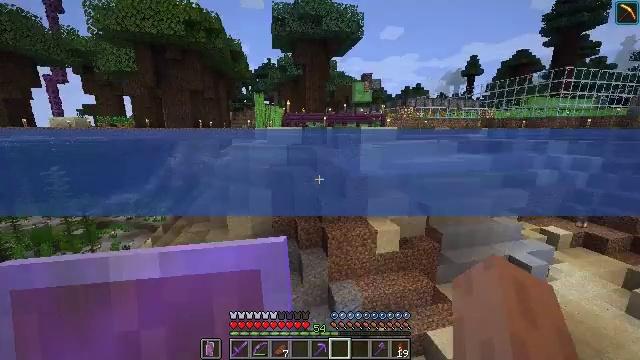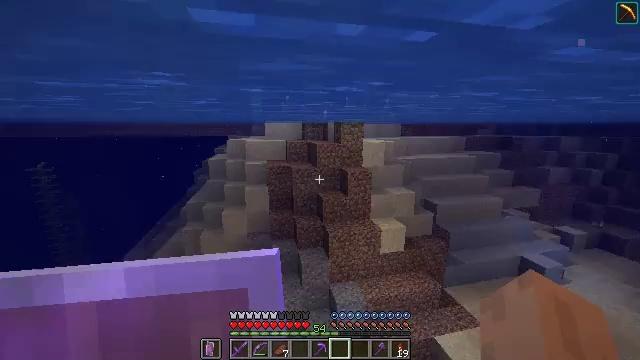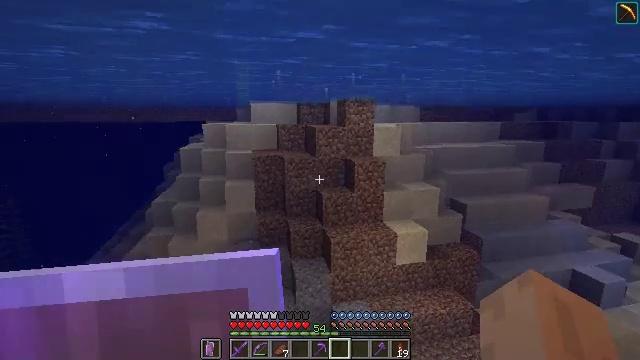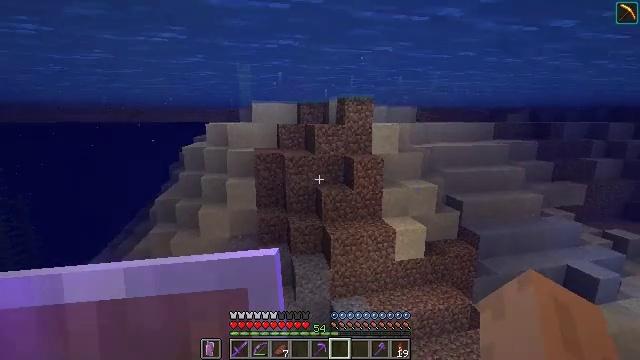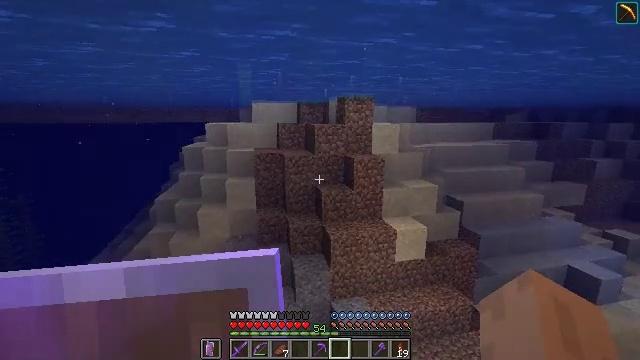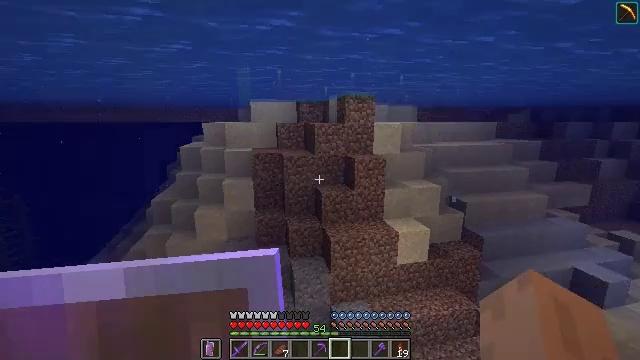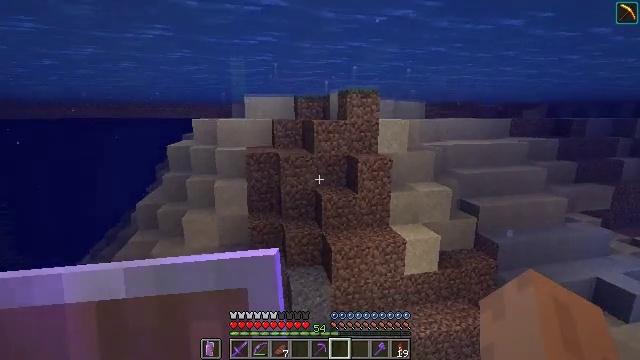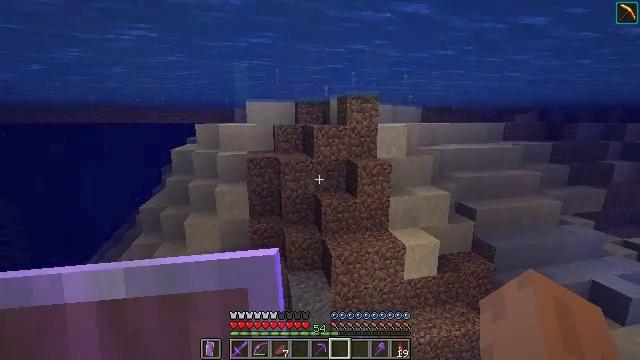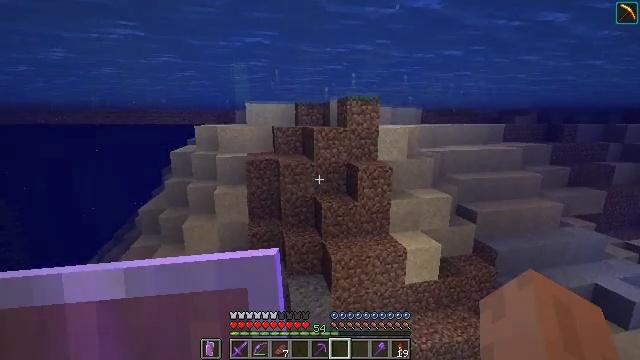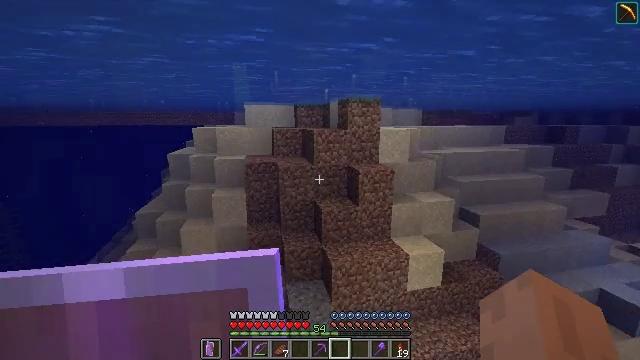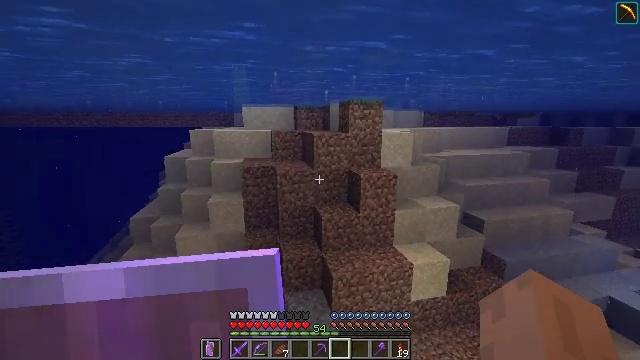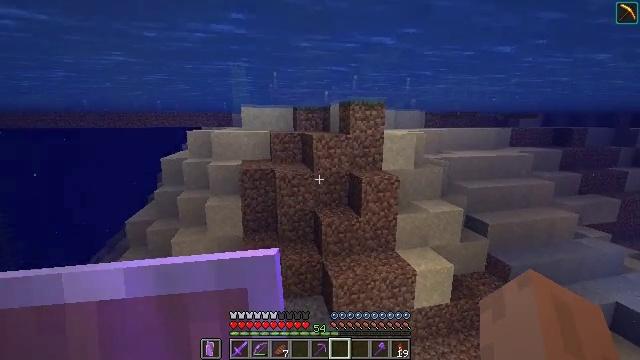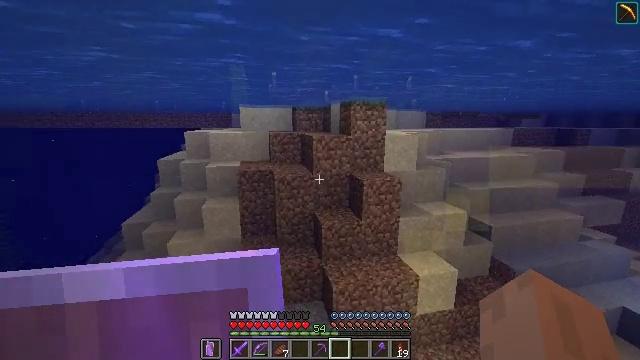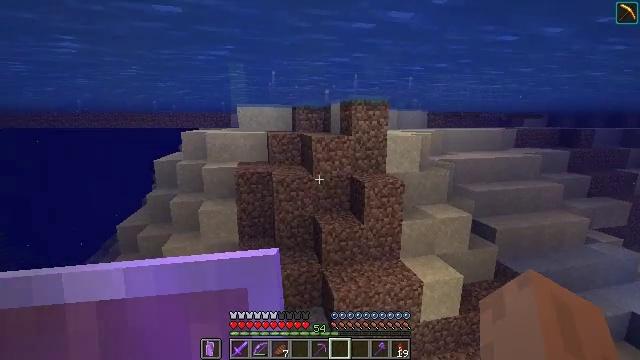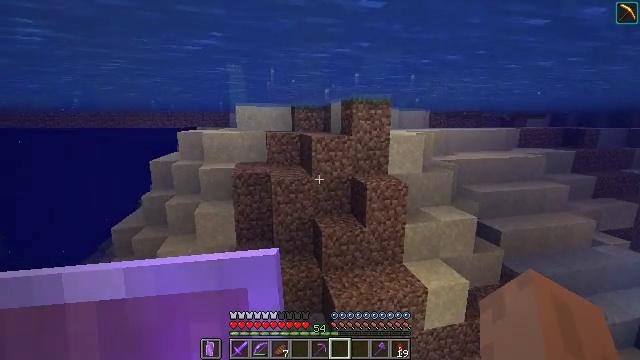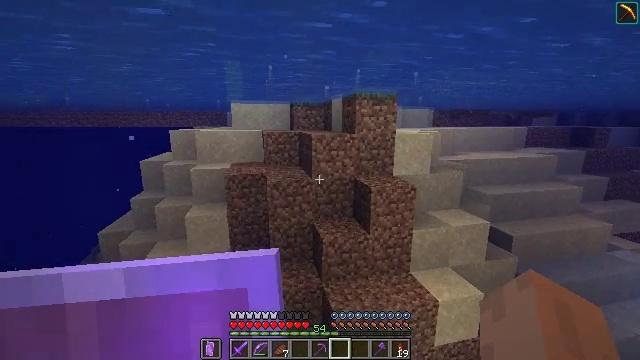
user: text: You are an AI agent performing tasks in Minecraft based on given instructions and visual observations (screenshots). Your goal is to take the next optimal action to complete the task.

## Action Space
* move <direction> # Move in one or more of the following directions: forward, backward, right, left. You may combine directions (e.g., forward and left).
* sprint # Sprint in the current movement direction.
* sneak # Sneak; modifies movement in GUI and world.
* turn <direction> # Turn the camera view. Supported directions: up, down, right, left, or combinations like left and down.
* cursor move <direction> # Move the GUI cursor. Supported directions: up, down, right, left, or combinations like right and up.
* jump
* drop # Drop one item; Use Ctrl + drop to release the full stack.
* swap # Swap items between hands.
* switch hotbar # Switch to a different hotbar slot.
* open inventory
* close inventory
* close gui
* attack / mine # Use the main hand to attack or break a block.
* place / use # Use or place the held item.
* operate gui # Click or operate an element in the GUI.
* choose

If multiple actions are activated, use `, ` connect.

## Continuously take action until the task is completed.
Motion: motion action
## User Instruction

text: Kill the squid.
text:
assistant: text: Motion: move forward, sprint, jump
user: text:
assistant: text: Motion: move forward, sprint, jump
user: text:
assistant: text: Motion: move forward, sprint, jump
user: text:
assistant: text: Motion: move forward, sprint, jump
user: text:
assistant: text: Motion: move forward, sprint, jump
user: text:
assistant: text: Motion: move forward, sprint, jump
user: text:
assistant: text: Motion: move forward, sprint, jump
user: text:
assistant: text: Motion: move forward, sprint, jump
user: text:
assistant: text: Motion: move forward, sprint, jump
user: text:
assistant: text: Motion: move forward, sprint, jump
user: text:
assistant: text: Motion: move forward, sprint
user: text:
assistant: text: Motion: move forward, sprint
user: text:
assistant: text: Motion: move forward, sprint
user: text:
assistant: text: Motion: move forward, sprint
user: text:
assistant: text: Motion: move forward, sprint
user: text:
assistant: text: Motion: move forward, sprint
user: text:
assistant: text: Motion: move forward, sprint
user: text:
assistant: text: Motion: move forward, sprint
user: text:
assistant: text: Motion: move forward, sprint
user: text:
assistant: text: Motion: move forward, sprint
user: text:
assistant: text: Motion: move forward, sprint
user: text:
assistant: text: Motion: move forward, sprint
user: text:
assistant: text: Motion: move forward, sprint
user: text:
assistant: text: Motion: move forward, sprint, jump
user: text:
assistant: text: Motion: move forward, sprint, jump
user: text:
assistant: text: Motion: move forward, sprint, jump
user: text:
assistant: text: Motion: move forward, sprint, jump
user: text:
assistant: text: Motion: move forward, sprint, jump
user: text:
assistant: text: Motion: move forward, sprint, jump
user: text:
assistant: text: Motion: move forward, sprint, jump